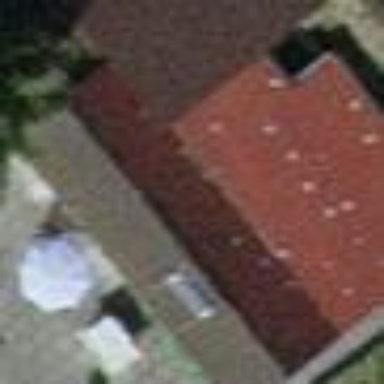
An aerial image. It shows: Hut.